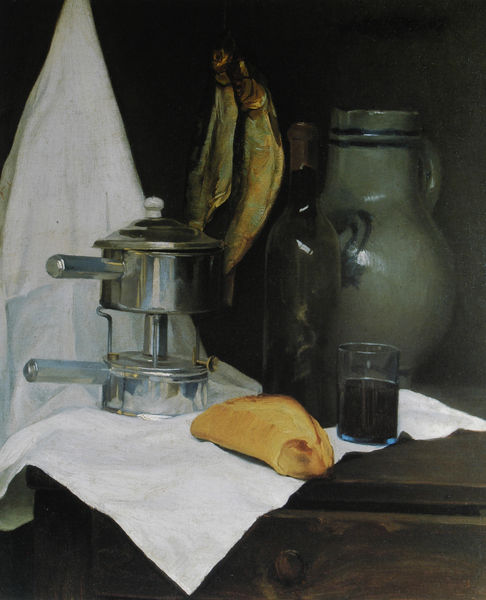
Titel: Nature morte aux harengs, Stilleben mit Heringen
Künstler: Félix Vallotton
Standort: Lausanne
Institution: (Privatbesitz)
Schlagwörter: blau, dunkel, gemälde, schatten, weiß, gelb, komposition, ocker, braun, cafe, getränk, glas, grau, hell, holz, licht, schwarz, tisch, vordergrund, tuch, beige, flasche, regal, trinken, wand, silber, tot, tischdecke, tischtuch, spiegelung, decke, knopf, kontrast, genre, henkel, kanne, keramik, krug, stilleben, stillleben, ton, hellblau, topf, kommode, schrank, ecke, weis, enten, beleuchtung, essen, wein, kaffee, reflexe, handtuch, schublade, brot, metall, tasse, tee, stofflichkeit, transparenz, ton in ton, leuchten, foto, griff, schinken, serviette, becher, holztisch, hell dunkel, deckel, gefäß, nahrung, haken, hängen, offen, flamme, porzellan, weinglas, wasserglas, blanc, ölmalerei, griffe, komode, knauf, karaffe, knauff, küche, fisch, weß, maserung, leib, hubi, leintuch, flüssigkeit, silbern, vordergund, halb, chambre, rouge, bückling, frühstück, teekanne, naturalistisch, laib, steingut, reflex, kaffe, samowar, schränkchen, weissbrot, weinflasche, bembel, objekte, tonkrug, fische, vase, trinkglas, brötchen, steinzeug, stövchen, trinkgefäß, verre, vin, pfanne, gas, gals, reflektionen, voll, baguette, huile, manet, trunk, halbleer, halbvoll, semmel, hering, geräuchert, table, bölau, steinkrug, flaschenhals, lichtpunkt, drap, lampe, stöfchen, bananen, kocher, croissant, apfelwein, holzkommode, kaffeemaschine, brenner, campingkocher, elementar, espressomaschine, gaskocher, kaffeebereiter, küchengerät, rechaud, spirituskocher, steinguth, teezubereiter, wasserpokal, weinflsche, 20. jahrhundert, 50er jahre, gertänk, tuschtuch, chevet, pain, stöwchen, geräucherter fisch, jarre, bannane, gaskochern